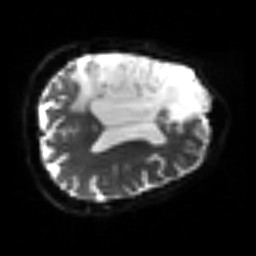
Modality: sbref
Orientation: axial
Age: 64
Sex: male
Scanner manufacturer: siemens
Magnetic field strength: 3 T
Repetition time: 3.2 s
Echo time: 0.081 s